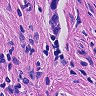
Metastatic tissue present: yes